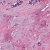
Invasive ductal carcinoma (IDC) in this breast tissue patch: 1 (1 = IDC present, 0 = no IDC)